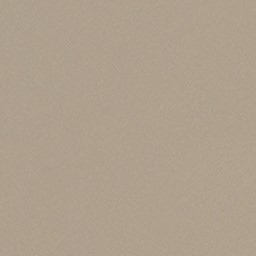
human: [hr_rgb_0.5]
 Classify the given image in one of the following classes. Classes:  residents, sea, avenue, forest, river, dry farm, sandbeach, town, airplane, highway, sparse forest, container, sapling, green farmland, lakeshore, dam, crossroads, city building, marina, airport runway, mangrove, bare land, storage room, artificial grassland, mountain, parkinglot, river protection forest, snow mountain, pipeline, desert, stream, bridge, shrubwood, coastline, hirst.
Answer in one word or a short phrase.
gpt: desert